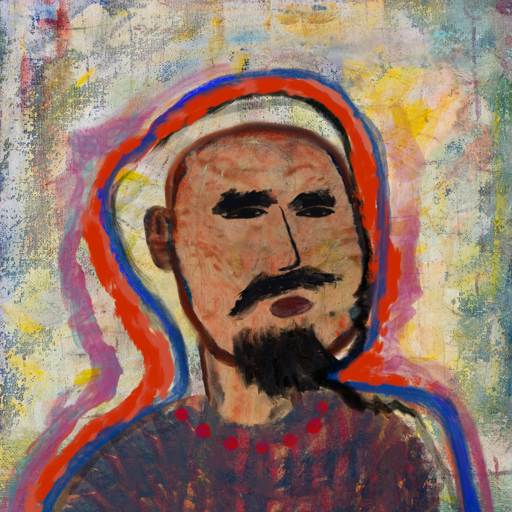
Background: Irani, Head And Neck Side: Orphan, Face Side: Mosgoul, Bust: In_The_Sun, Hair Side: Experience, Head Accessory: Blank, Second Necklace: Blank, Necklace: Irani_3, Baby: Blank